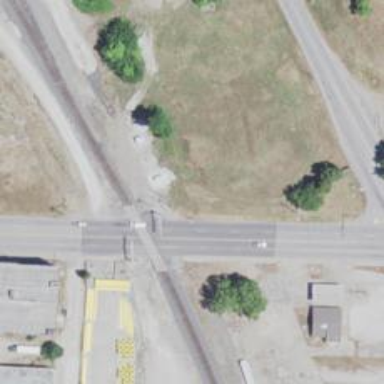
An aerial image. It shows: Railway spur junction.